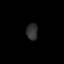
Tissue: lung
Cell type: T cells
Senescence score: 0.2014
Nuclear area (px): 183
Mean DAPI intensity: 48.694